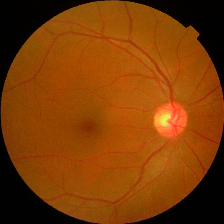
Diabetic retinopathy grade: No DR